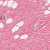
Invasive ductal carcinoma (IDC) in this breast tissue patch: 1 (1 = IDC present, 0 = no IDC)